Question: What is the value of the measurement in the image?
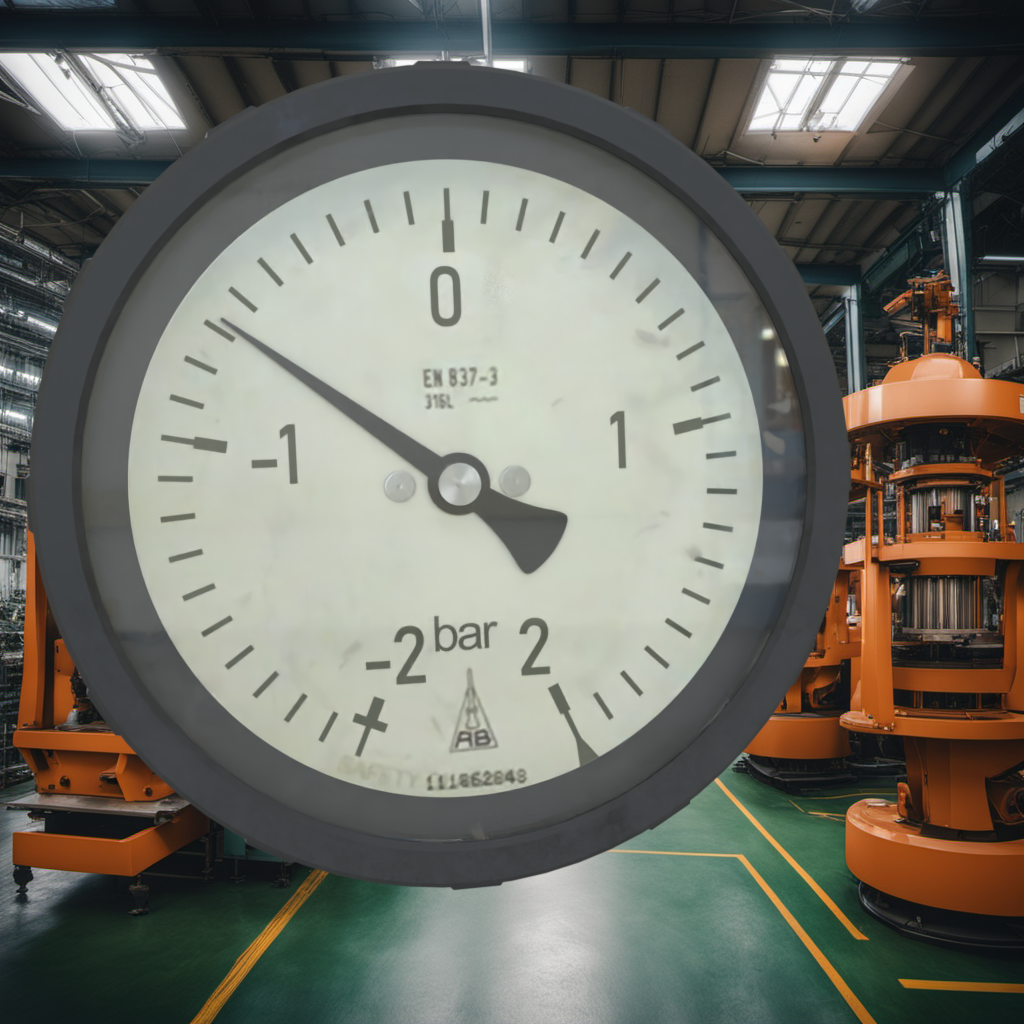
Answer: The result is -0.71
Question: What is the value range of the measurement in the image?
Answer: The range is from -2 to 2
Question: What is the minimum and maximum reading range of the measurement in the image?
Answer: The minimum value is -2 and the maximum value is 2